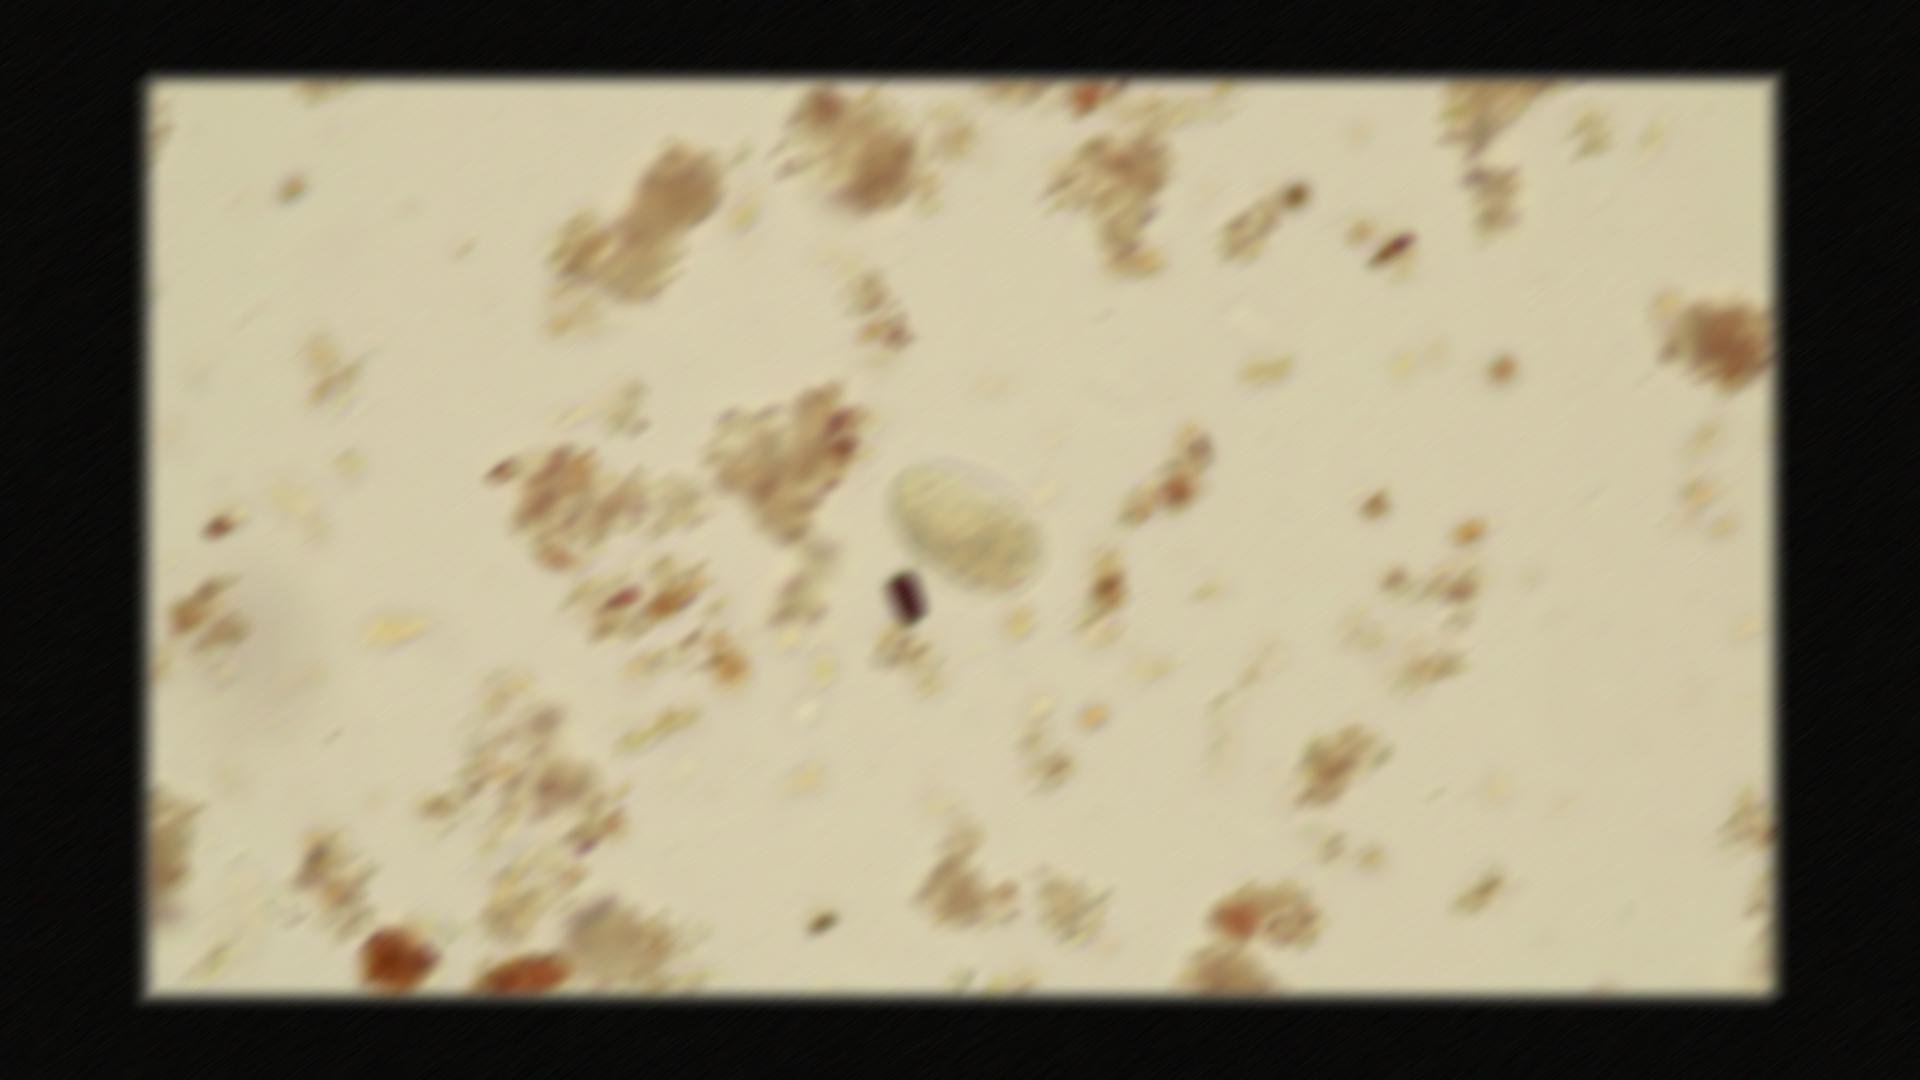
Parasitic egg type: Hookworm egg